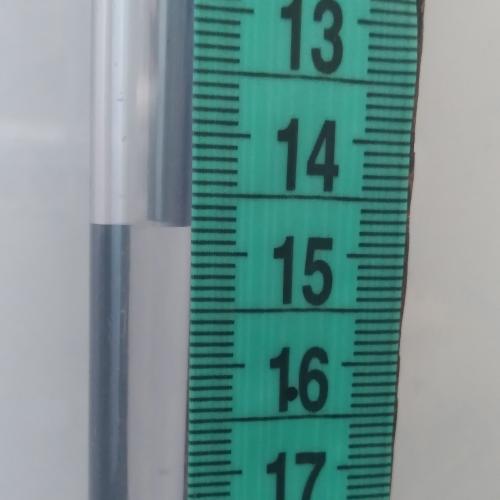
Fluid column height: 14.8 cm